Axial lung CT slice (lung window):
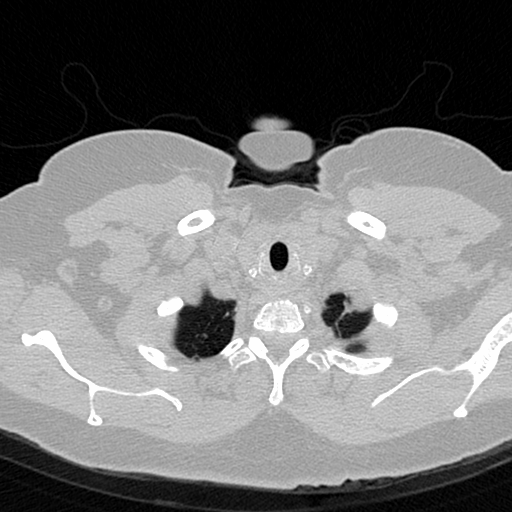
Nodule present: no